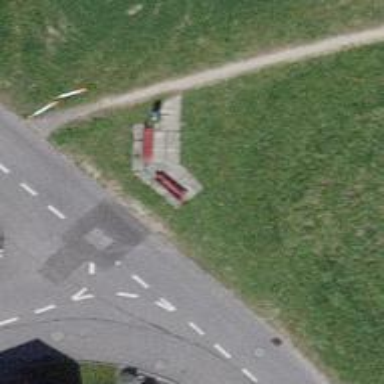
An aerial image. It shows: Bench for seating.